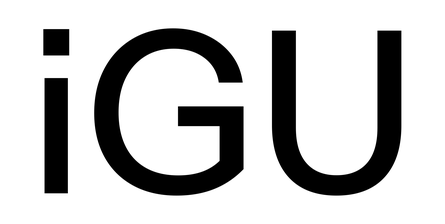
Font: InstrumentSans_Medium